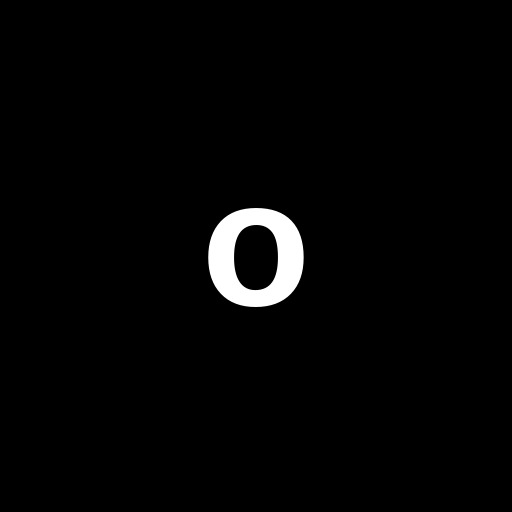
Character: o
Unicode: U+006F (LATIN SMALL LETTER O)